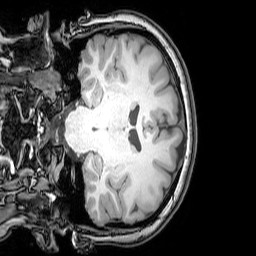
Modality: T1w
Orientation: coronal
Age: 25
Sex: female
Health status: healthy
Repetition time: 0.081 s
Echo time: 0.037 s